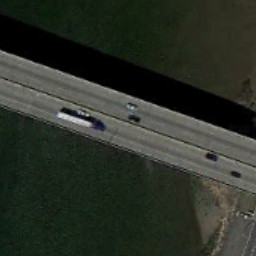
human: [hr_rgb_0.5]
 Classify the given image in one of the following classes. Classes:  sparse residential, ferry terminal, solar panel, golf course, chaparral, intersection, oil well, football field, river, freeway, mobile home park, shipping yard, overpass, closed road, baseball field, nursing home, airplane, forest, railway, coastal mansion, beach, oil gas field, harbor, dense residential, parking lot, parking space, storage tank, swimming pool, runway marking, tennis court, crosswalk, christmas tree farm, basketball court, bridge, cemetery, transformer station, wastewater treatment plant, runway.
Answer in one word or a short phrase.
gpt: bridge